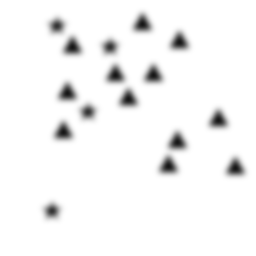
Squares: 0
Triangles: 12
Stars: 4
Total shapes: 16